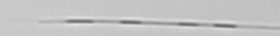
Label: Leptocylindrus